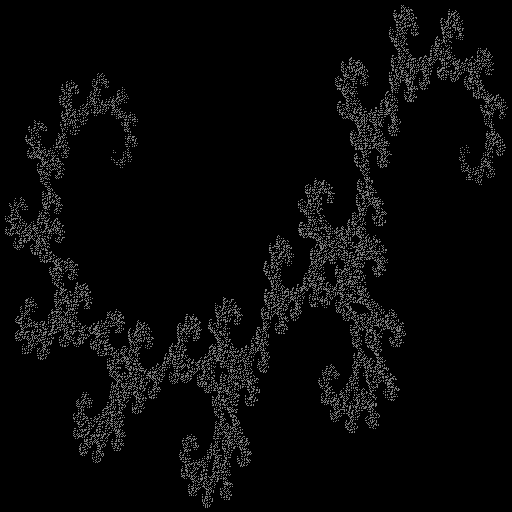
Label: gold_dragon